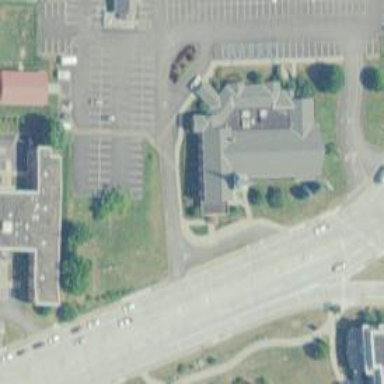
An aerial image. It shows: Building that is place of worship.